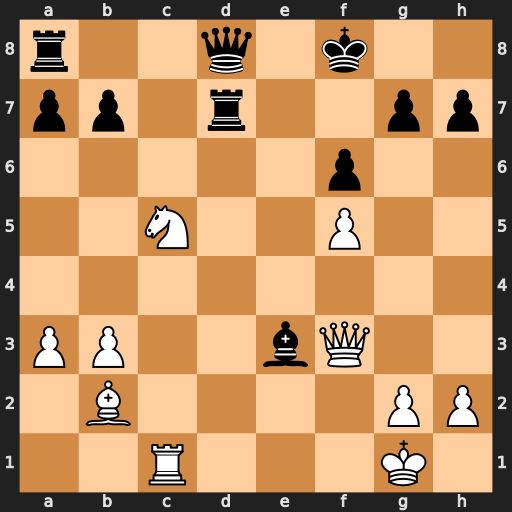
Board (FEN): r2q1k2/pp1r2pp/5p2/2N2P2/8/PP2bQ2/1B4PP/2R3K1
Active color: w
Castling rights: -
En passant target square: -
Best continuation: Qxe3 Rd1+ Kf2 Qd2+ Kf3